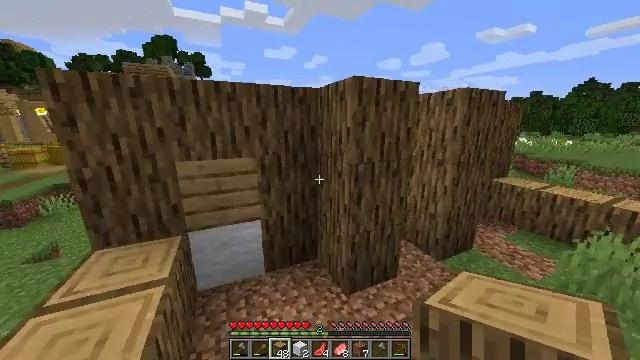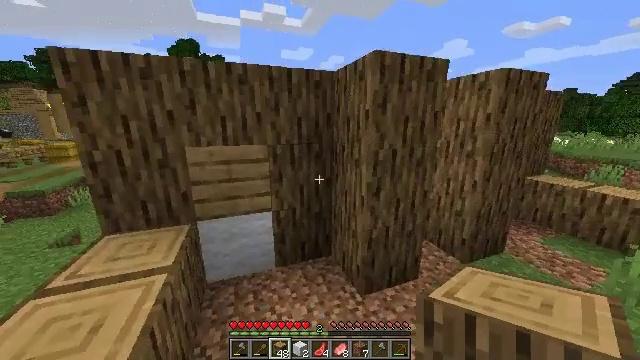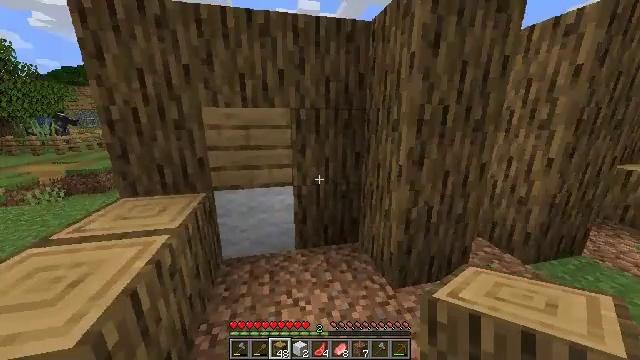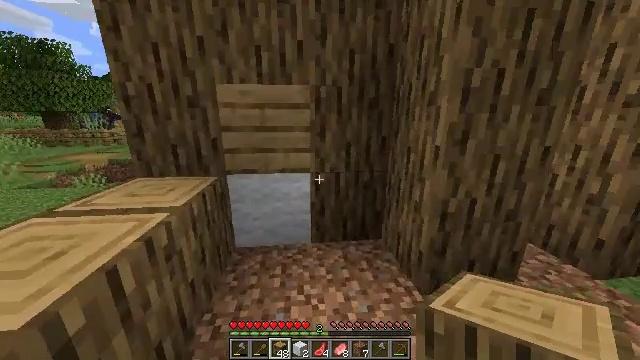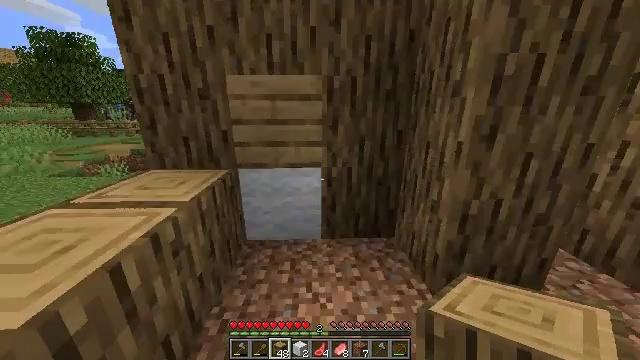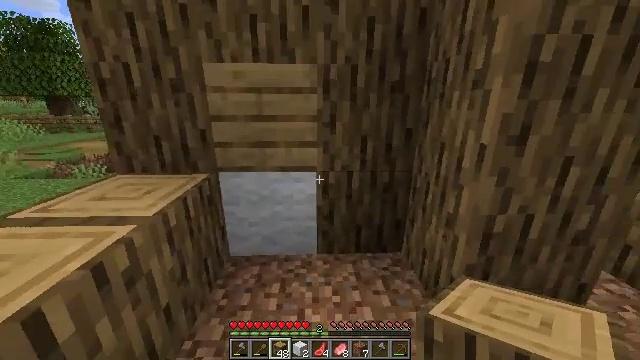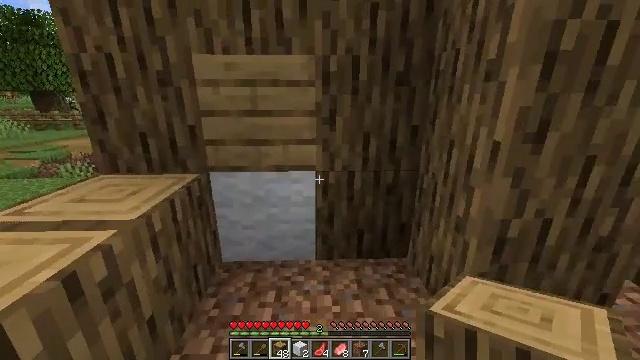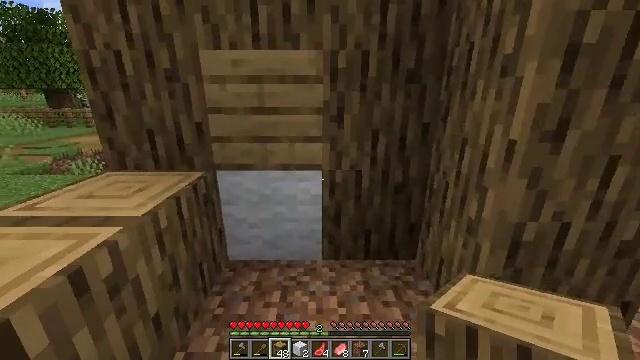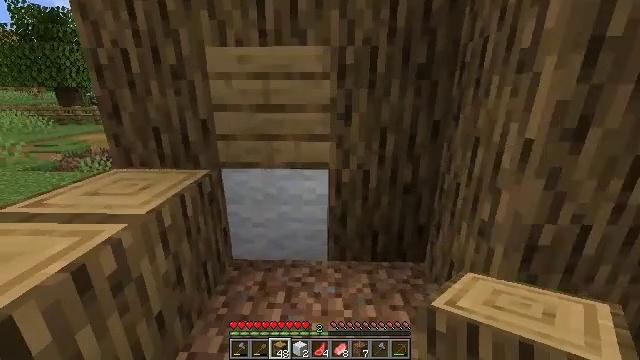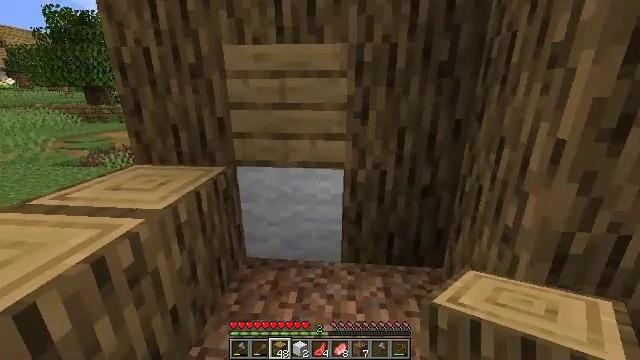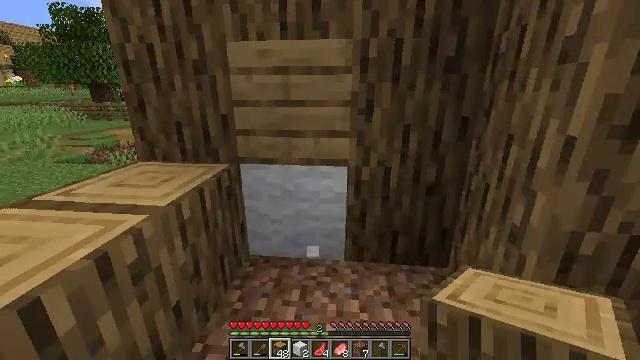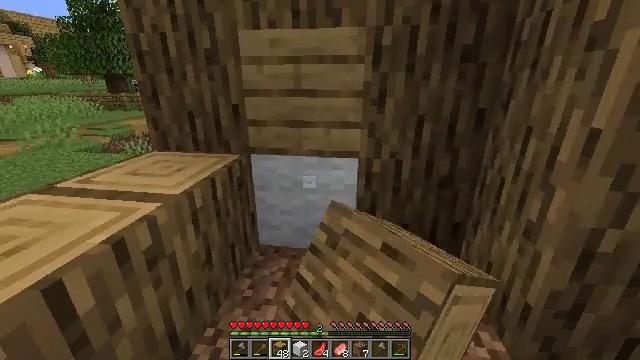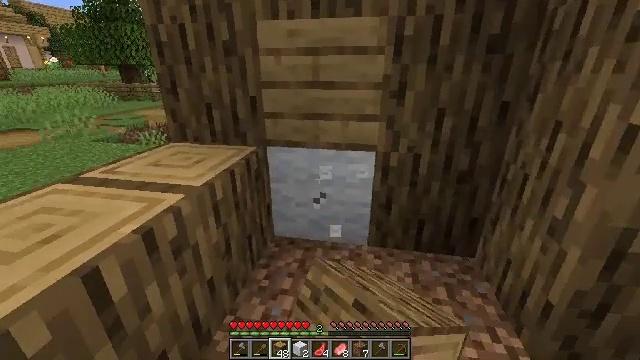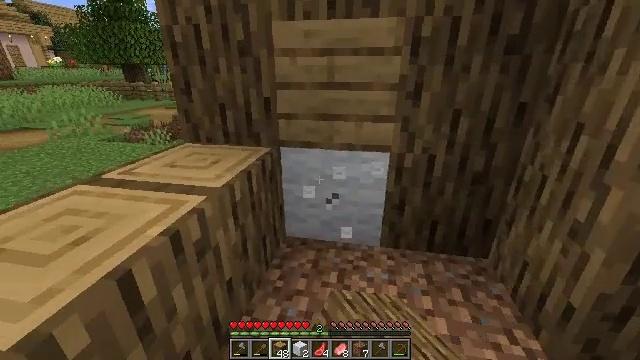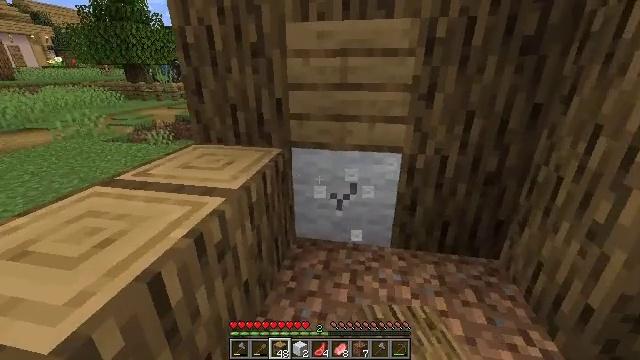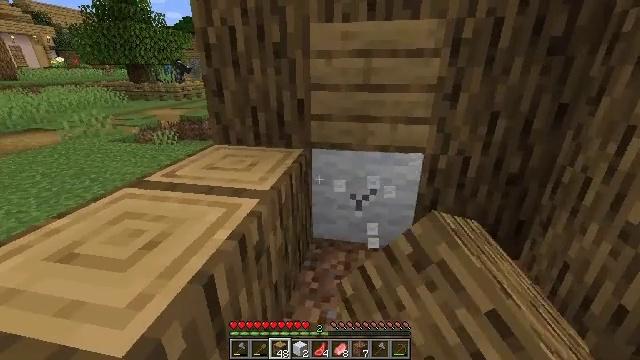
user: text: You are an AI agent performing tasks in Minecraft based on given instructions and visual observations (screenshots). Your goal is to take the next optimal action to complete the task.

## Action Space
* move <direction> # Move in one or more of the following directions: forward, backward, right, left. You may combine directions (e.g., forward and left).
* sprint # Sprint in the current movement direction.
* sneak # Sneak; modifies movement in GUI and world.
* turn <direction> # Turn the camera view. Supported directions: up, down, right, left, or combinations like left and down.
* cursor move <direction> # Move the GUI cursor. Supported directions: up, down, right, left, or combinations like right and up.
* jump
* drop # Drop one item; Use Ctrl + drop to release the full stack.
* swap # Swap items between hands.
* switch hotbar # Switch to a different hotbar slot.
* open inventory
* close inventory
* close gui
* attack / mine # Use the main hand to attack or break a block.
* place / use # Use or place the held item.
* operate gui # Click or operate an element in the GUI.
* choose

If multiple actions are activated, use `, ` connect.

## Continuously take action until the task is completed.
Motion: motion action
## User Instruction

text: Mine the white wool block.
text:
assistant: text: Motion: move forward, turn left
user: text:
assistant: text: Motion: move forward, turn left
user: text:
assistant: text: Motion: move forward, turn left
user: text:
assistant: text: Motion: turn left and down
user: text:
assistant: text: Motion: no_op
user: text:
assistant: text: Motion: no_op
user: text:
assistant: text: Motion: turn left
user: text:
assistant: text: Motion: turn left
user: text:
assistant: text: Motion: turn left
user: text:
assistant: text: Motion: attack / mine
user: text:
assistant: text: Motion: turn left and down, attack / mine
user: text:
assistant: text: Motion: move left, turn left and down, attack / mine
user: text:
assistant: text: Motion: move left, attack / mine
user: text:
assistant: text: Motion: move left, attack / mine
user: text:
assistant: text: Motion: attack / mine
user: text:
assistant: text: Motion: turn right, attack / mine
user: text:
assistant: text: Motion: turn right, attack / mine
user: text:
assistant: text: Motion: attack / mine
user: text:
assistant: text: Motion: attack / mine
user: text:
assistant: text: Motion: attack / mine
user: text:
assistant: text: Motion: attack / mine
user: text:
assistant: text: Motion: attack / mine
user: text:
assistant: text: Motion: turn right, attack / mine
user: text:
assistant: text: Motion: attack / mine
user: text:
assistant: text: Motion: attack / mine
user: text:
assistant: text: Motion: attack / mine
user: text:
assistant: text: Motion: attack / mine
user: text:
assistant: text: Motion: attack / mine
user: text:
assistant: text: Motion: attack / mine
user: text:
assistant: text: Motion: attack / mine